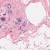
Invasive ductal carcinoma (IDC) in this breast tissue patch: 0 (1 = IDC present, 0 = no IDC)